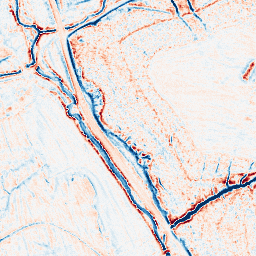
Category: edge_preserving
Decomposition family: anisotropic_diffusion
Decomposition parameters: iterations: 10
kappa: 50
gamma: 0.2
Upsampling method: sinc_hamming
Upsampling parameters: scale: 2
kernel_size: 16
Upsampling scale: 2